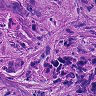
Metastatic tissue present: yes